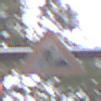
Verkehrszeichen: Arbeitsstelle
Umgebung: Outdoor, Nature
Tageszeit: MorningAfternoon
Wetter: Overcast
Licht: Natural
Jahreszeit: Autumn
Kontrast: LowContrast